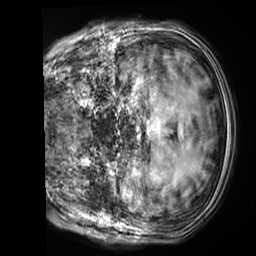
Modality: T1w
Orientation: coronal
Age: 31
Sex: female
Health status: healthy
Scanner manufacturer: siemens
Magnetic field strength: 3 T
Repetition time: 2.5 s
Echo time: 0.00299 s